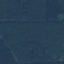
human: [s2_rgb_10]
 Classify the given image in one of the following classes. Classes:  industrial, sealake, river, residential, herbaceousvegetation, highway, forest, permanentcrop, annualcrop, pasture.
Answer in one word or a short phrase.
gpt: Forest